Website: home-depot
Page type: review-order
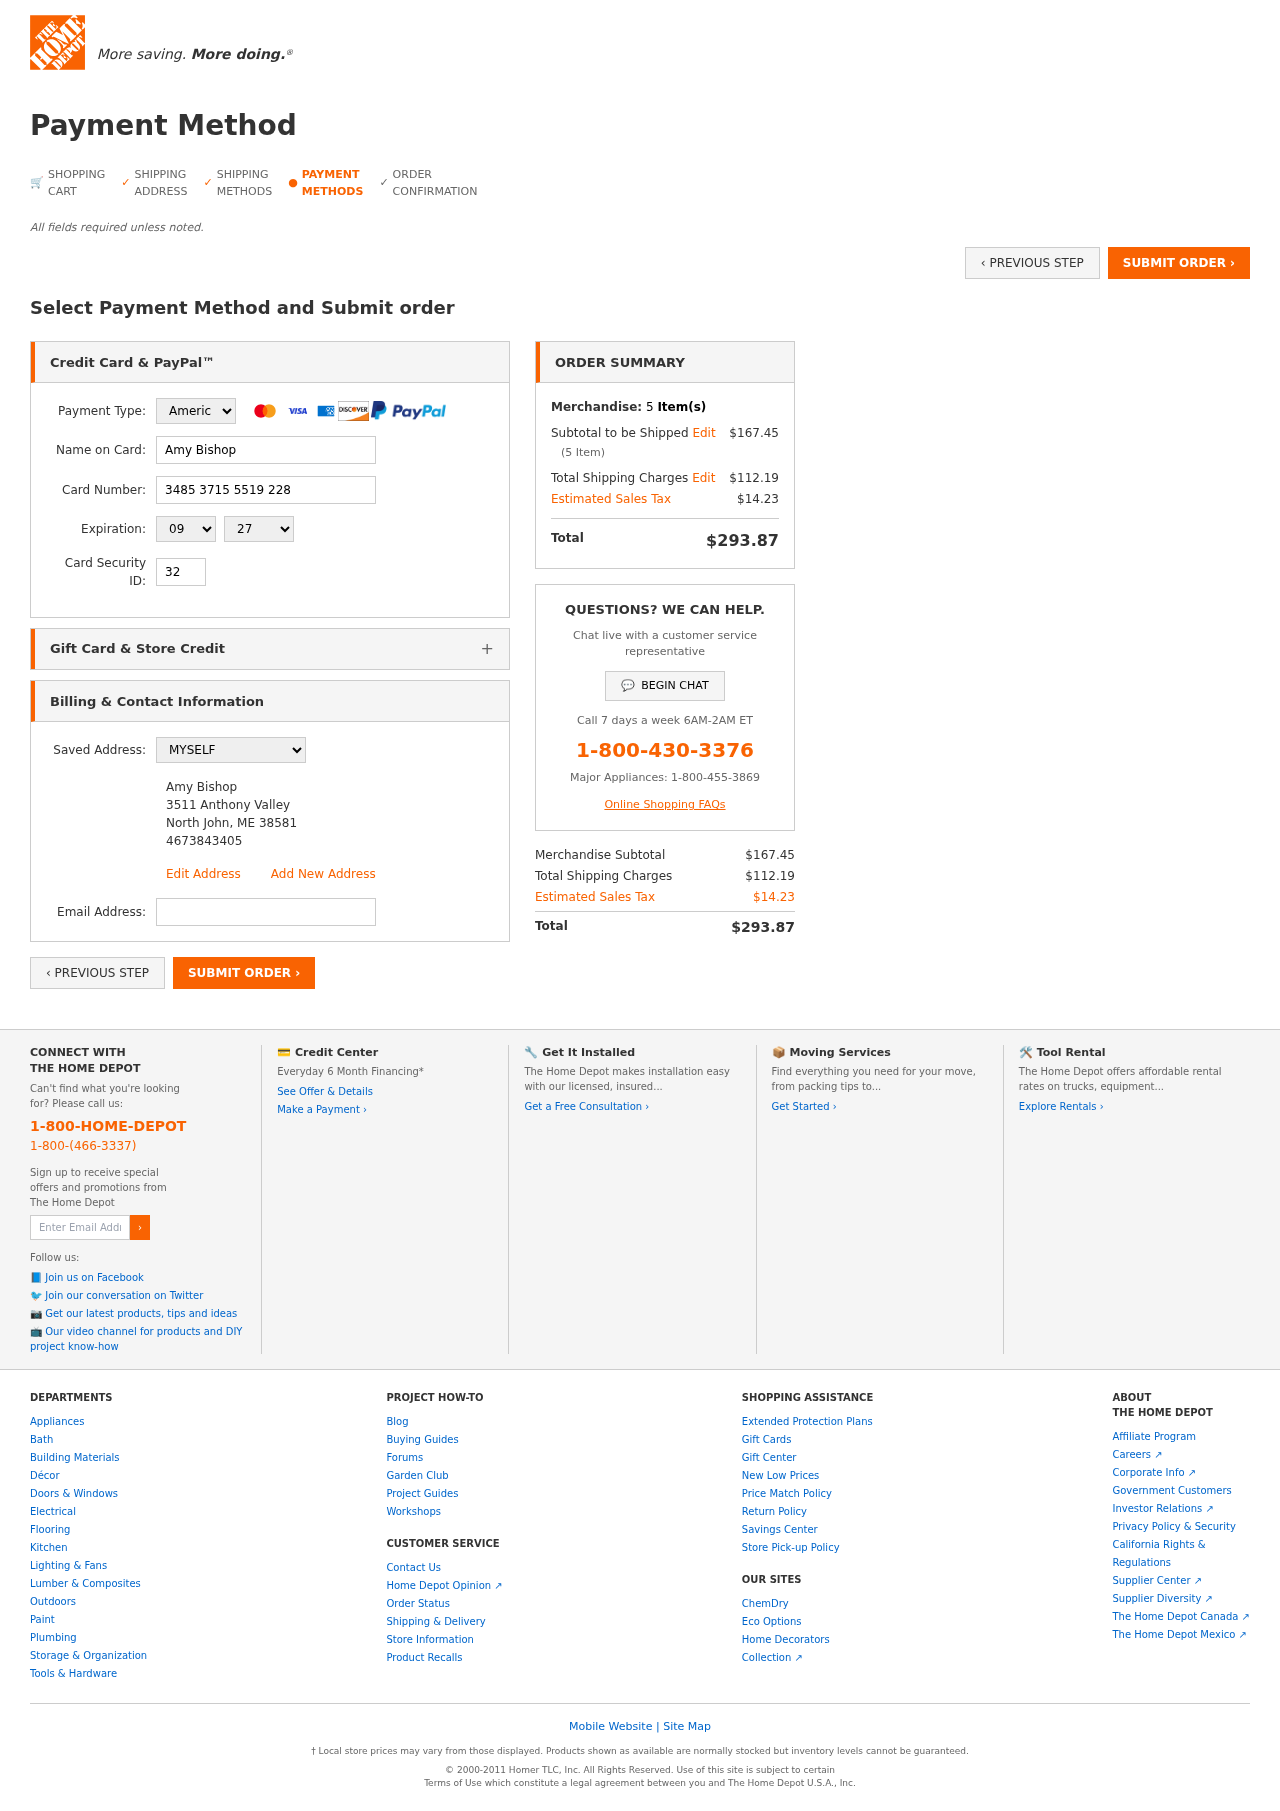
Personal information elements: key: PII_CARD_CVV
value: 3231
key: PII_CARD_EXPIRY_MONTH
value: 09
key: PII_CARD_EXPIRY_YEAR
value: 27
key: PII_CARD_NUMBER
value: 3485 3715 5519 228
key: PII_CARD_TYPE
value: American Express
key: PII_EMAIL
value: abishop@yahoo.com
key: PII_FULLNAME
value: Amy Bishop
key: PII_FULLNAME2
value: Amy Bishop
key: PII_STREET
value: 3511 Anthony Valley
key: PII_CITY2
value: North John
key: PII_STATE_ABBR2
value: ME
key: PII_POSTCODE
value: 38581
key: PII_POSTCODE_FULL
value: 38581
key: PII_POSTCODE_NUMERIC
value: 38581
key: PII_PHONE2
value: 4673843405
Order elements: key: ORDER_NUM_ITEMS
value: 5
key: ORDER_SUBTOTAL
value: $167.45
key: ORDER_NUM_ITEMS2
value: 5
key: ORDER_SHIPPING_COST
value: $112.19
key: ORDER_TAX
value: $14.23
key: ORDER_TOTAL
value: $293.87
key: ORDER_SUBTOTAL2
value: $167.45
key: ORDER_SHIPPING_COST2
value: $112.19
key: ORDER_TAX2
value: $14.23
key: ORDER_TOTAL2
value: $293.87